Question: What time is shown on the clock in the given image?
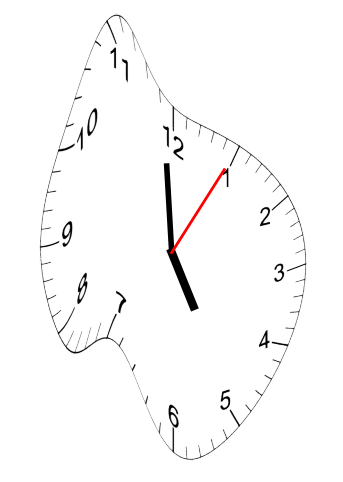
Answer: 04:59:05